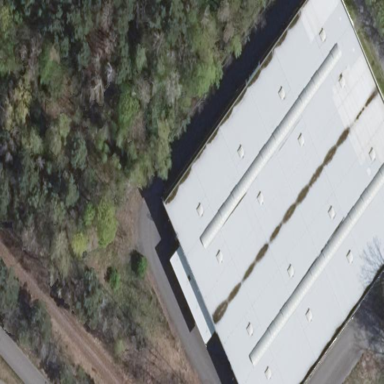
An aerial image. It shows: Industrial building.